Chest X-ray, PA view. Patient: 75 years old, sex F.
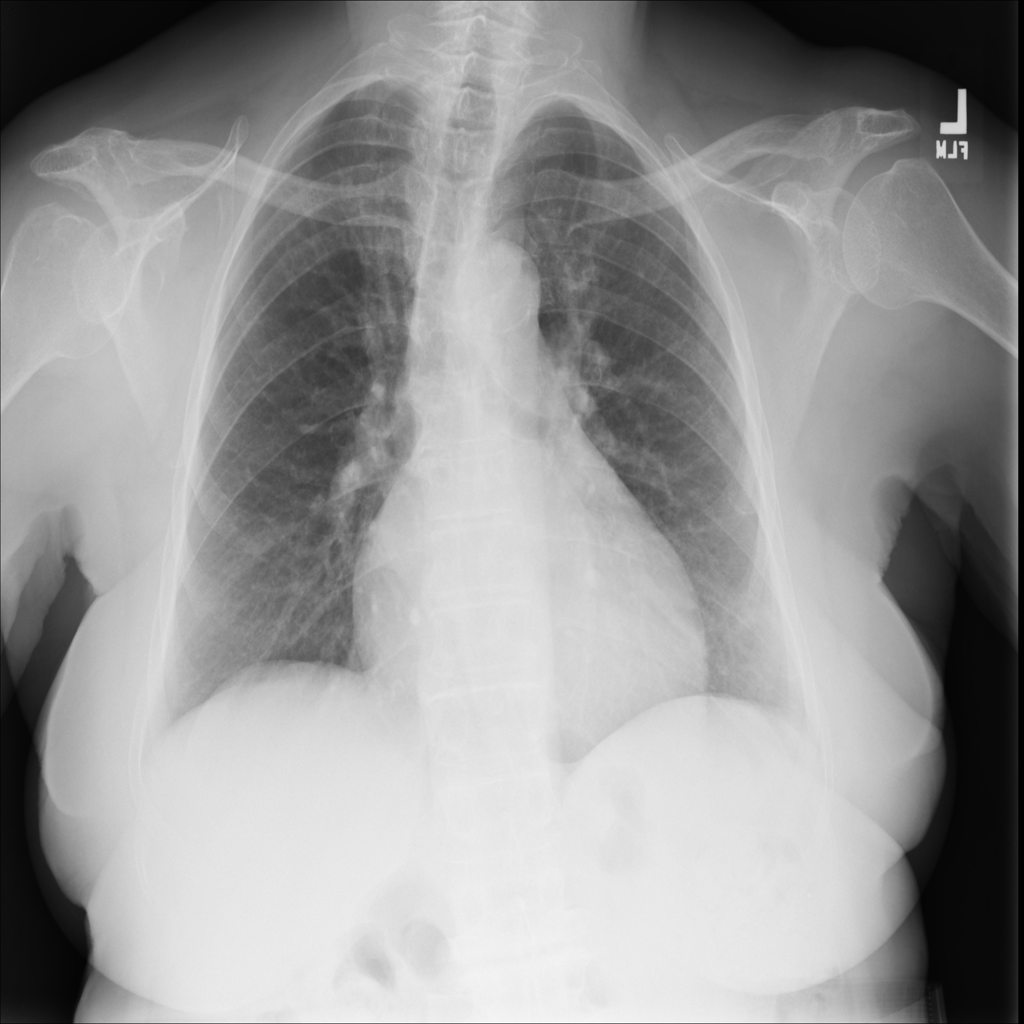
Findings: Cardiomegaly